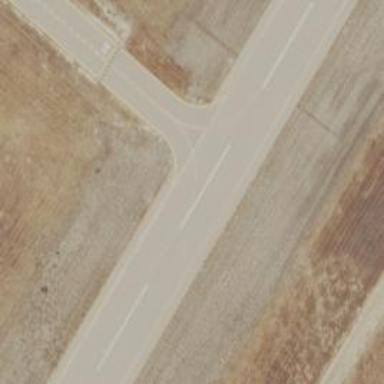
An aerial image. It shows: Runway surface made of asphalt at airport.